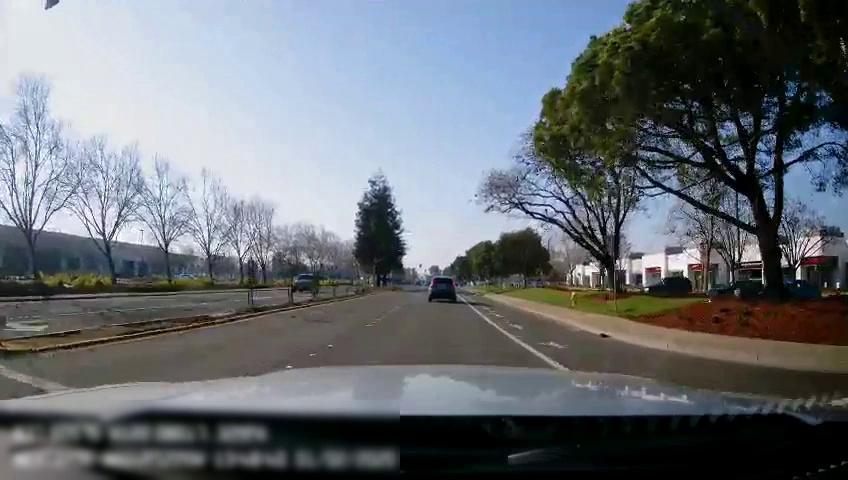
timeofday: Day
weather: Sunny
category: Drivable Space
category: Drivable Space
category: Vehicles | SUV
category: Vehicles | SUV
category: Lanes | Current Lane
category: Lanes | Alternate Lane
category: Lanes | Current Lane
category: Lanes | Opposite Lane
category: Traffic | Lights